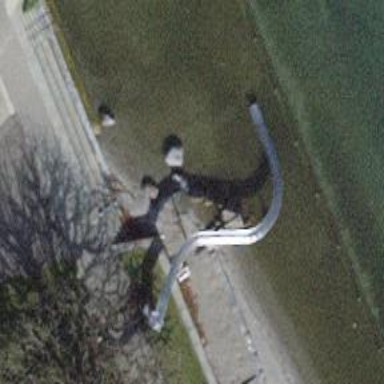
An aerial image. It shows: Water slide attraction.